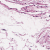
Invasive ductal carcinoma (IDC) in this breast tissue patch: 0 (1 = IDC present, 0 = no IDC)